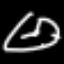
Label: clock